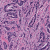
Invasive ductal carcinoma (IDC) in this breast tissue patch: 1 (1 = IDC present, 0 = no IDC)